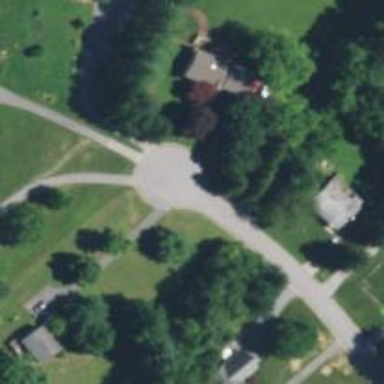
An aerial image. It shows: Driveway.